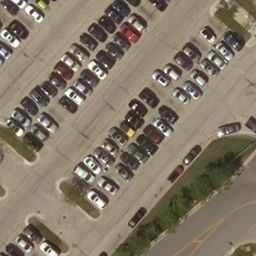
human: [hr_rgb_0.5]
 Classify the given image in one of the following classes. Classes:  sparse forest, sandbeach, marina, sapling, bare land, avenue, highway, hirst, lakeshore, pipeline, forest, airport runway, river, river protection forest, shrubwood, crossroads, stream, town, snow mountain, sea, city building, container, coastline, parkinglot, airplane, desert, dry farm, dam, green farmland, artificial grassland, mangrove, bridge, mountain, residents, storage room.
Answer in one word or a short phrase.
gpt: parkinglot